Question: Following is my code
'''
Autodesk.Viewing.Initializer(options, function () {
var htmlDiv = document.getElementById('forgeViewer');
viewer = new Autodesk.Viewing.GuiViewer3D(htmlDiv);
var startedCode = viewer.start();
if (startedCode > 0) {
console.error('Failed to create a Viewer: WebGL not supported.');
return;
}
'''
but it still gives an error as follows

Please advise me where I have done wrong ?
using viewer V6
update :
'''
var htmlDiv = document.getElementById('forgeViewer');
viewer = new Autodesk.Viewing.Private.GuiViewer3D(htmlDiv);
'''
error stack
'''
SettingsPanel.js:377 Uncaught TypeError: Cannot read property 'tBodies' of null
at v.l.addCheckbox (SettingsPanel.js:377)
at v.addCheckbox (ViewerSettingsPanel.js:137)
at v.createNavigationPanel (ViewerSettingsPanel.js:328)
at new v (ViewerSettingsPanel.js:64)
at D.createSettingsPanel (GuiViewer3D.js:837)
at D.initModelTools (GuiViewer3D.js:926)
at D.createUI (GuiViewer3D.js:369)
at GuiViewer3D.js:291
at GuiViewer3D.js:301
l.addCheckbox @ SettingsPanel.js:377
v.addCheckbox @ ViewerSettingsPanel.js:137
v.createNavigationPanel @ ViewerSettingsPanel.js:328
v @ ViewerSettingsPanel.js:64
D.createSettingsPanel @ GuiViewer3D.js:837
D.initModelTools @ GuiViewer3D.js:926
D.createUI @ GuiViewer3D.js:369
(anonymous) @ GuiViewer3D.js:291
(anonymous) @ GuiViewer3D.js:301
'''
<URL>
Thank you
Cheers
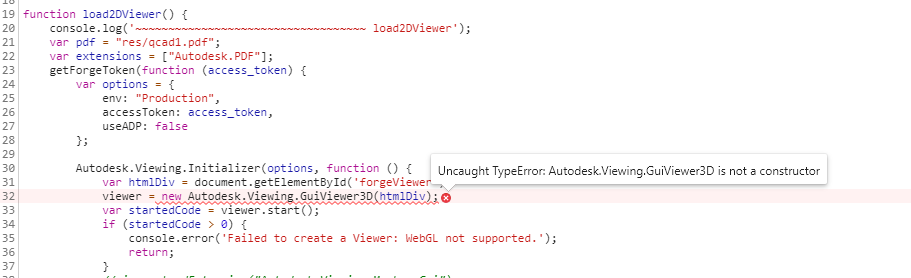
Answer: In version 6 and older, the 'GuiViewer3D' class is in a different namespace: 'Autodesk.Viewing.Private.GuiViewer3D'.
Since version 7 the fully qualified name is 'Autodesk.Viewing.GuiViewer3D'.